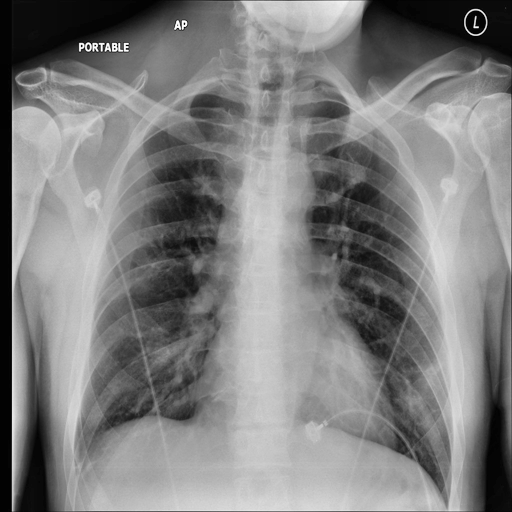
Finding: NORMAL